Question: I have this two tables. I have current player id_player, I want to select all games from this player (id_player) and his opponents info. Current player and opponent player are connected with same id_game. or

'''
table game:'id_game' (...)
table game_player:'id_game_player, id_player, id_game'(...)
'''
> "give me all separate game info from current player and his opponent
and join info for their game (grouped by game)"
result as:
'''
+---player game info
game1 |
+---opponent game info
+---player game info
game2 |
+---opponent1 game info
+---player game info
game2 |
+---opponent2 game info
'''
Can anyone provide me MySQL solution?
Thanks
---
EDIT:
I try with this code but I'm not sure this is fastest way (WHERE IN) and is there any way to group results like above?
'''
SELECT * FROM game_player
JOIN 'game' ON game.id_game = game_player.id_game
WHERE game_player.id_game
IN (
SELECT game_player.id_game
FROM 'game_player'
WHERE game_player.id_player =2)
'''
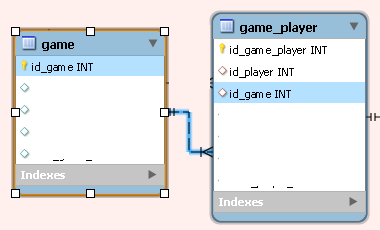
Answer: '''
SET @player_ID = 0; -- <<== the playerID
SELECT a.*, b.*, 'player' Status -- this is the first part of the union
FROM game a -- which gets all the game of
INNER JOIN game_player b -- the selected player and its info
ON a.id_game = b.id_game
WHERE id_player = @player_ID
UNION ALL
SELECT d.*, c.*, 'opponent' status
FROM game_player c
INNER JOIN
(
SELECT a.*
FROM game aa
INNER JOIN game_player bb
ON aa.id_game = bb.id_game
WHERE bb.id_player = @player_ID
) d ON c.id_game = d.id_game AND c.id_player <> @player_ID
ORDER BY id_game, status
'''